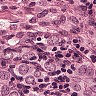
Metastatic tissue present: yes